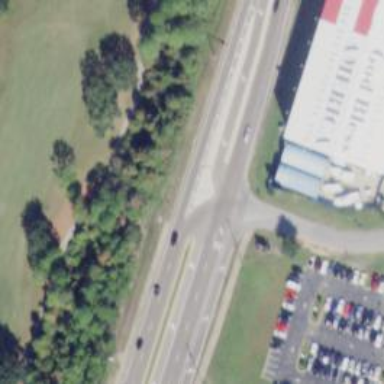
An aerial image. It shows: Trunk link highway.